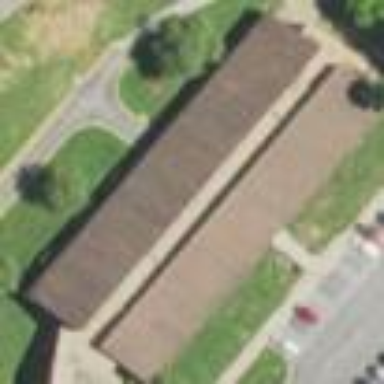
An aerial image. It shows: Nursing home building.